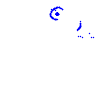
Particle: kaon